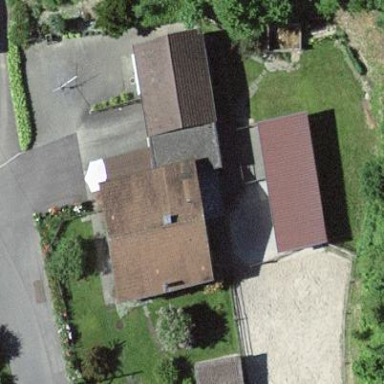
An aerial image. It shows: Farm building.